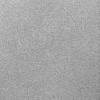
Atmospheric dust classification: dusty